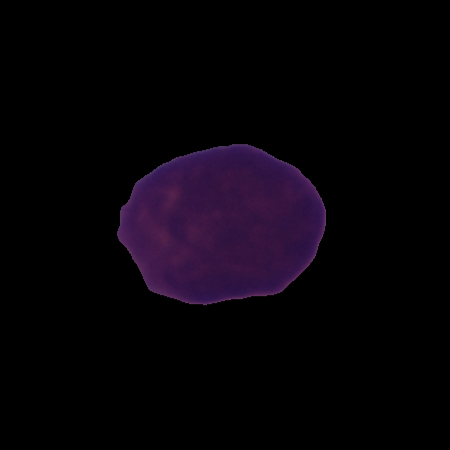
Label: cancer